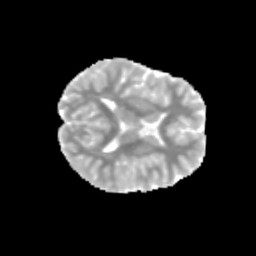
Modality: MD
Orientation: axial
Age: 12
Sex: male
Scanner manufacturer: siemens
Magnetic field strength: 3 T
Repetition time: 3.8 s
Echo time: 0.07 s